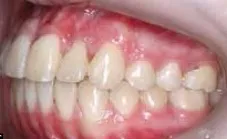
C) Left
lateral view.
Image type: medical_photograph (oral_photograph)